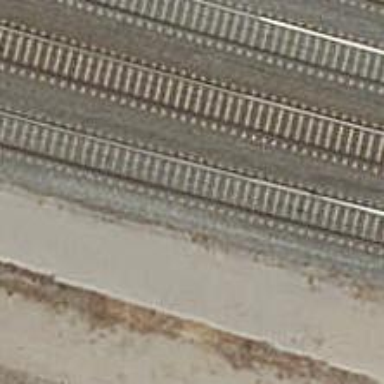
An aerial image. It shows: Railway with electrified contact lines.